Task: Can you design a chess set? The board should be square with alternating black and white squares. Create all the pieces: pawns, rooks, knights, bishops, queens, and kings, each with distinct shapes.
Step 4411:
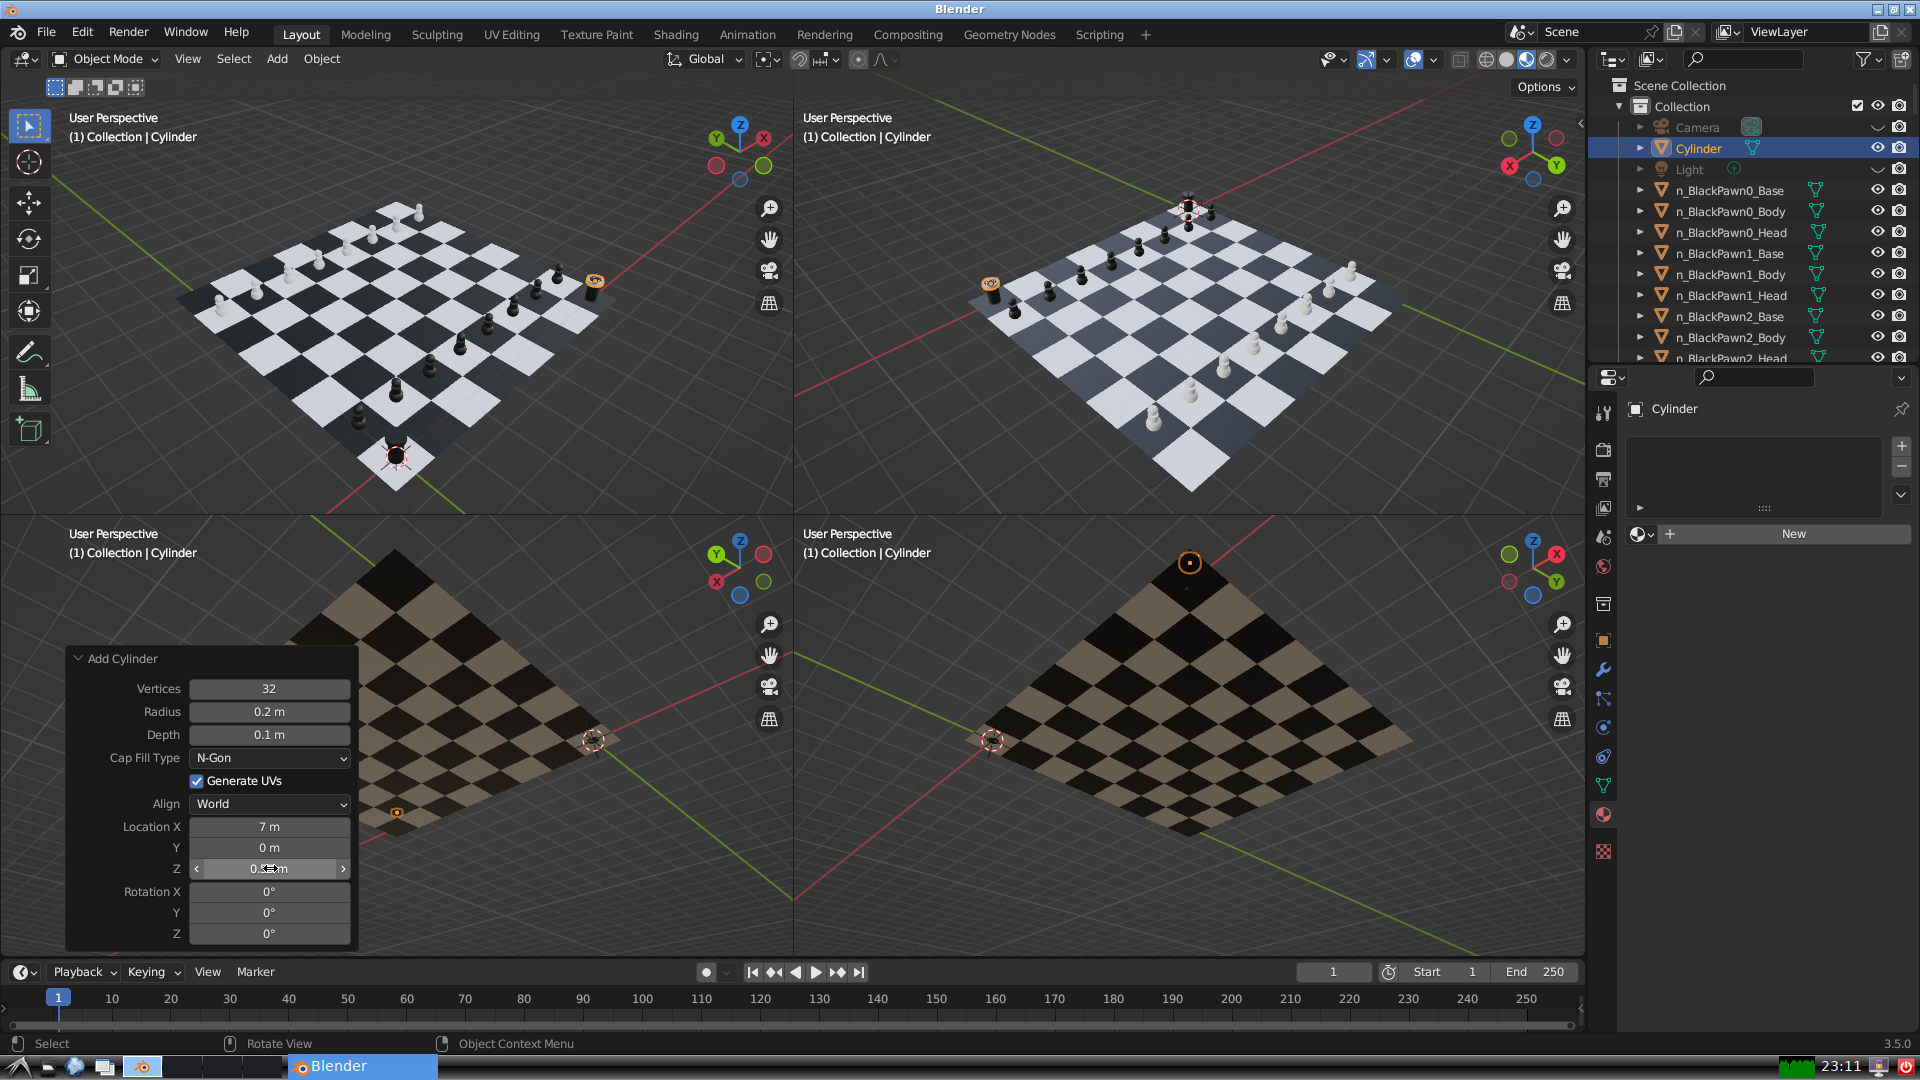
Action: {"mouse_move": [960, 540]}